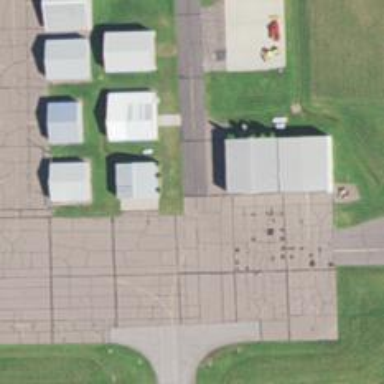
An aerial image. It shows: View of taxiway at the airport.